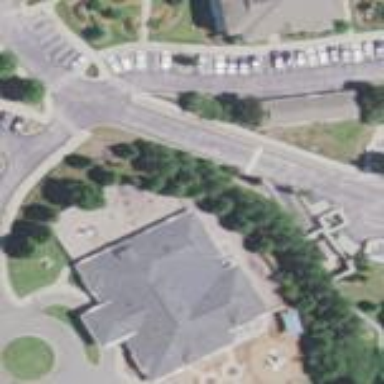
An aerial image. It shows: Kindergarten building.